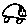
Label: car